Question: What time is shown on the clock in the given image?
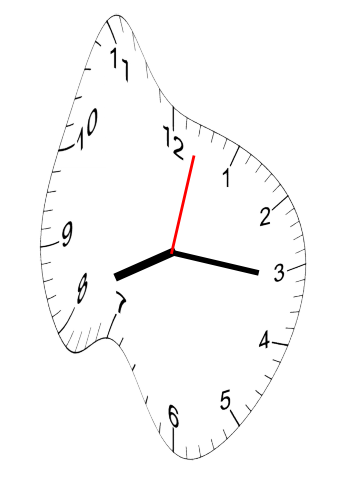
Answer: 08:16:02